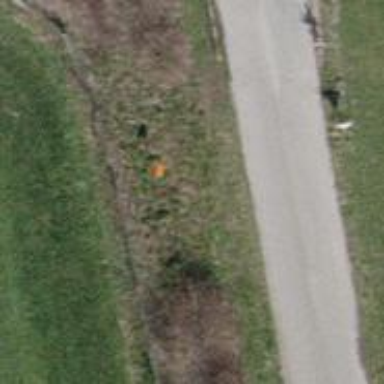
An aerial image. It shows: Pipeline marker.